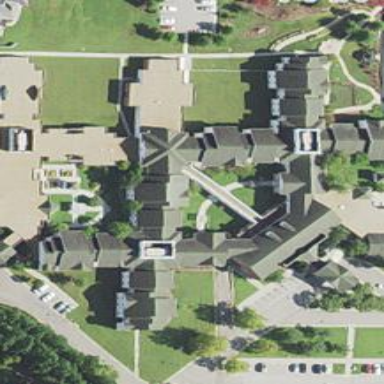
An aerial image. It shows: Healthcare clinic is depicted in the image.